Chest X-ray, AP view. Patient: 55 years old, sex M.
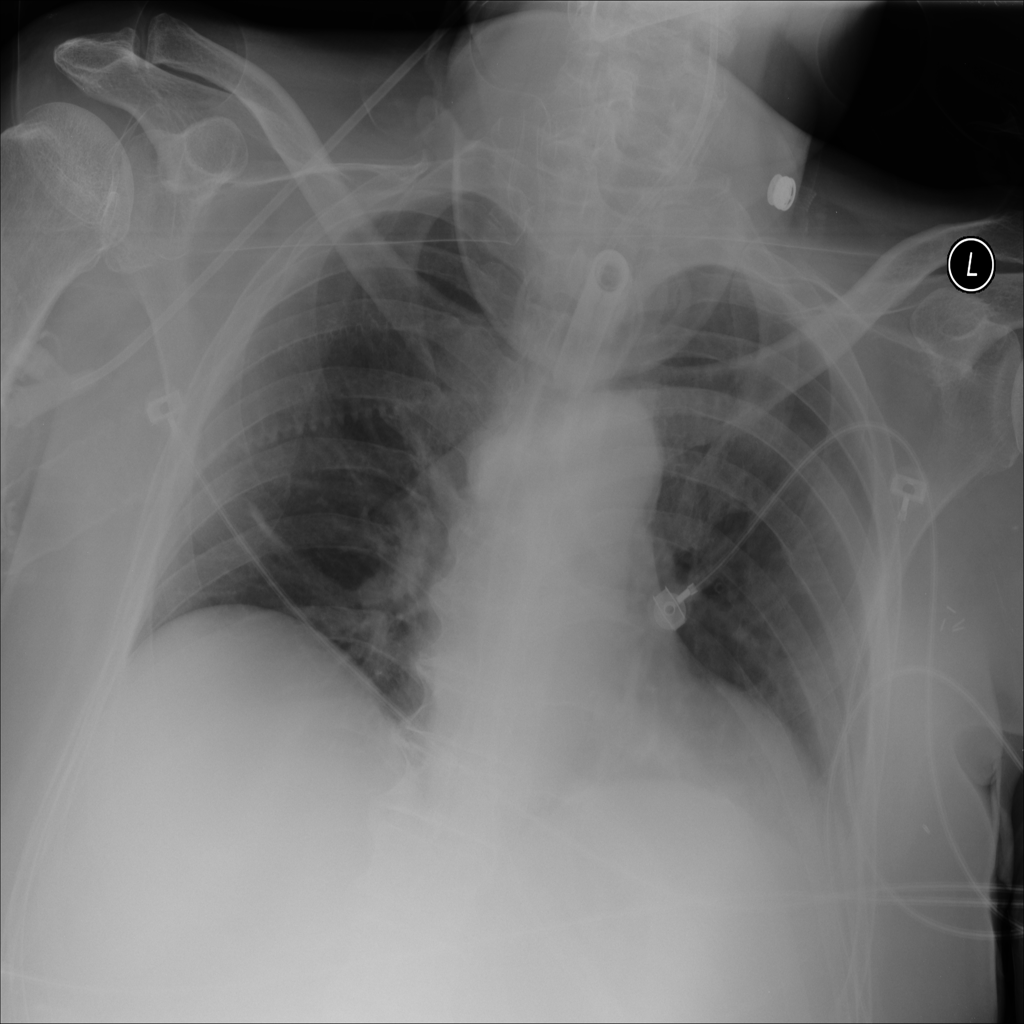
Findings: No Finding